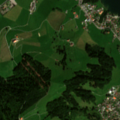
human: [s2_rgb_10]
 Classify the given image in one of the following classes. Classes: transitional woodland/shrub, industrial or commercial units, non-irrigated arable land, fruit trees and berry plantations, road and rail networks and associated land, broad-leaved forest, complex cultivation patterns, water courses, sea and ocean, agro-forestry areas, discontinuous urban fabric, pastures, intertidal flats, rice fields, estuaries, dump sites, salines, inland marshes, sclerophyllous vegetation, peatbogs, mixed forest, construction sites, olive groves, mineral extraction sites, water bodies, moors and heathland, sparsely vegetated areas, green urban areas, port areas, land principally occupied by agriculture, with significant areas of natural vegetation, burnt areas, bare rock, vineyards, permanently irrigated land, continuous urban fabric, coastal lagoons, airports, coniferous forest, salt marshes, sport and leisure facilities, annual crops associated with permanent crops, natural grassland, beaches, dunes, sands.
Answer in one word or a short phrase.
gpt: discontinuous urban fabric, complex cultivation patterns, mixed forest, water bodies